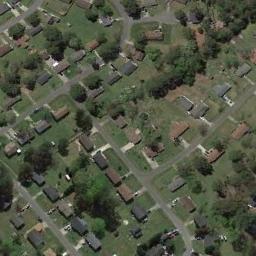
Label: medium_residential